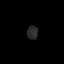
Tissue: lung
Cell type: Epithelial cells
Senescence score: 0.2092
Nuclear area (px): 143
Mean DAPI intensity: 42.042